Current action and preconditions to check: path_clear

Your task: For each precondition in the list above, predict whether it will hold at this action.

Consider the current scene as observed from the mobile robot's camera, and analyze the predicted future states of all dynamic agents (e.g., people, animals, vehicles, or any moving entities) within the NEXT SECOND.

IMPORTANT: Only answer "very likely" if you are absolutely certain—based on strong, clear evidence—that a dynamic agent will violate the precondition in the predicted future state. Do NOT answer "very likely" for unlikely, ambiguous, or low-probability risks.

Ask yourself for each precondition: Is there a high probability, with clear and convincing evidence, that the predicted future states of any dynamic agent will interfere with the predicted future state of the currently executing action within the NEXT SECOND, causing that precondition to fail?

Assess the risk level based on these predictions. Use "likely" or "very likely" if motions create a clear risk of interference.

Use "neutral" or "improbable" if agents are nearby but their predicted paths are clearly diverging or non-conflicting.

Failure Risk Categories: "very improbable", "improbable", "neutral", "likely", "very likely"

Answer Format: Output ONLY the probability_of_failure value from these categories: "very improbable", "improbable", "neutral", "likely", "very likely"

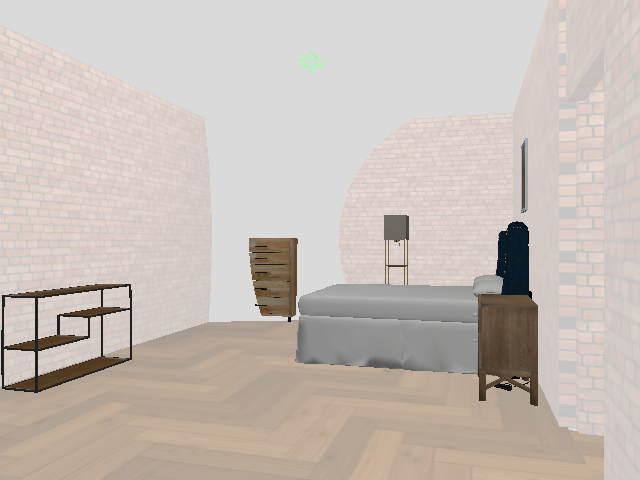

Answer: very improbable